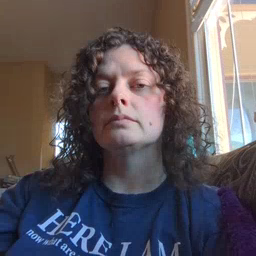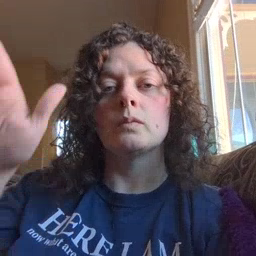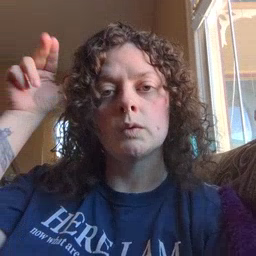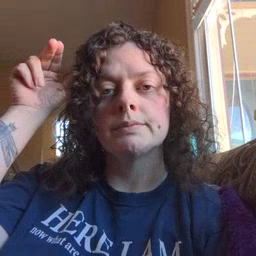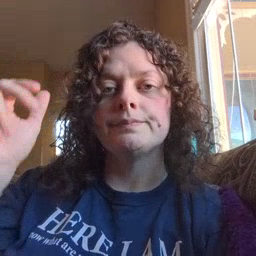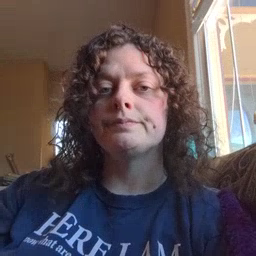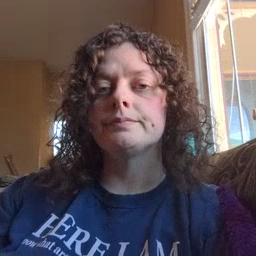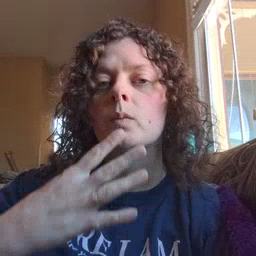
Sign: horse